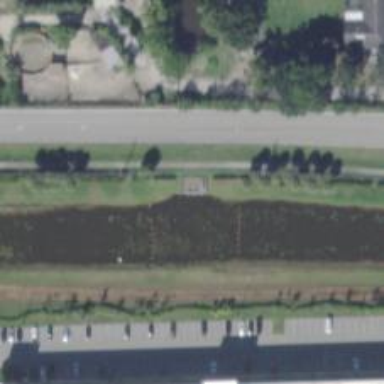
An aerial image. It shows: Culvert tunnel crossing over canal.